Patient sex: M
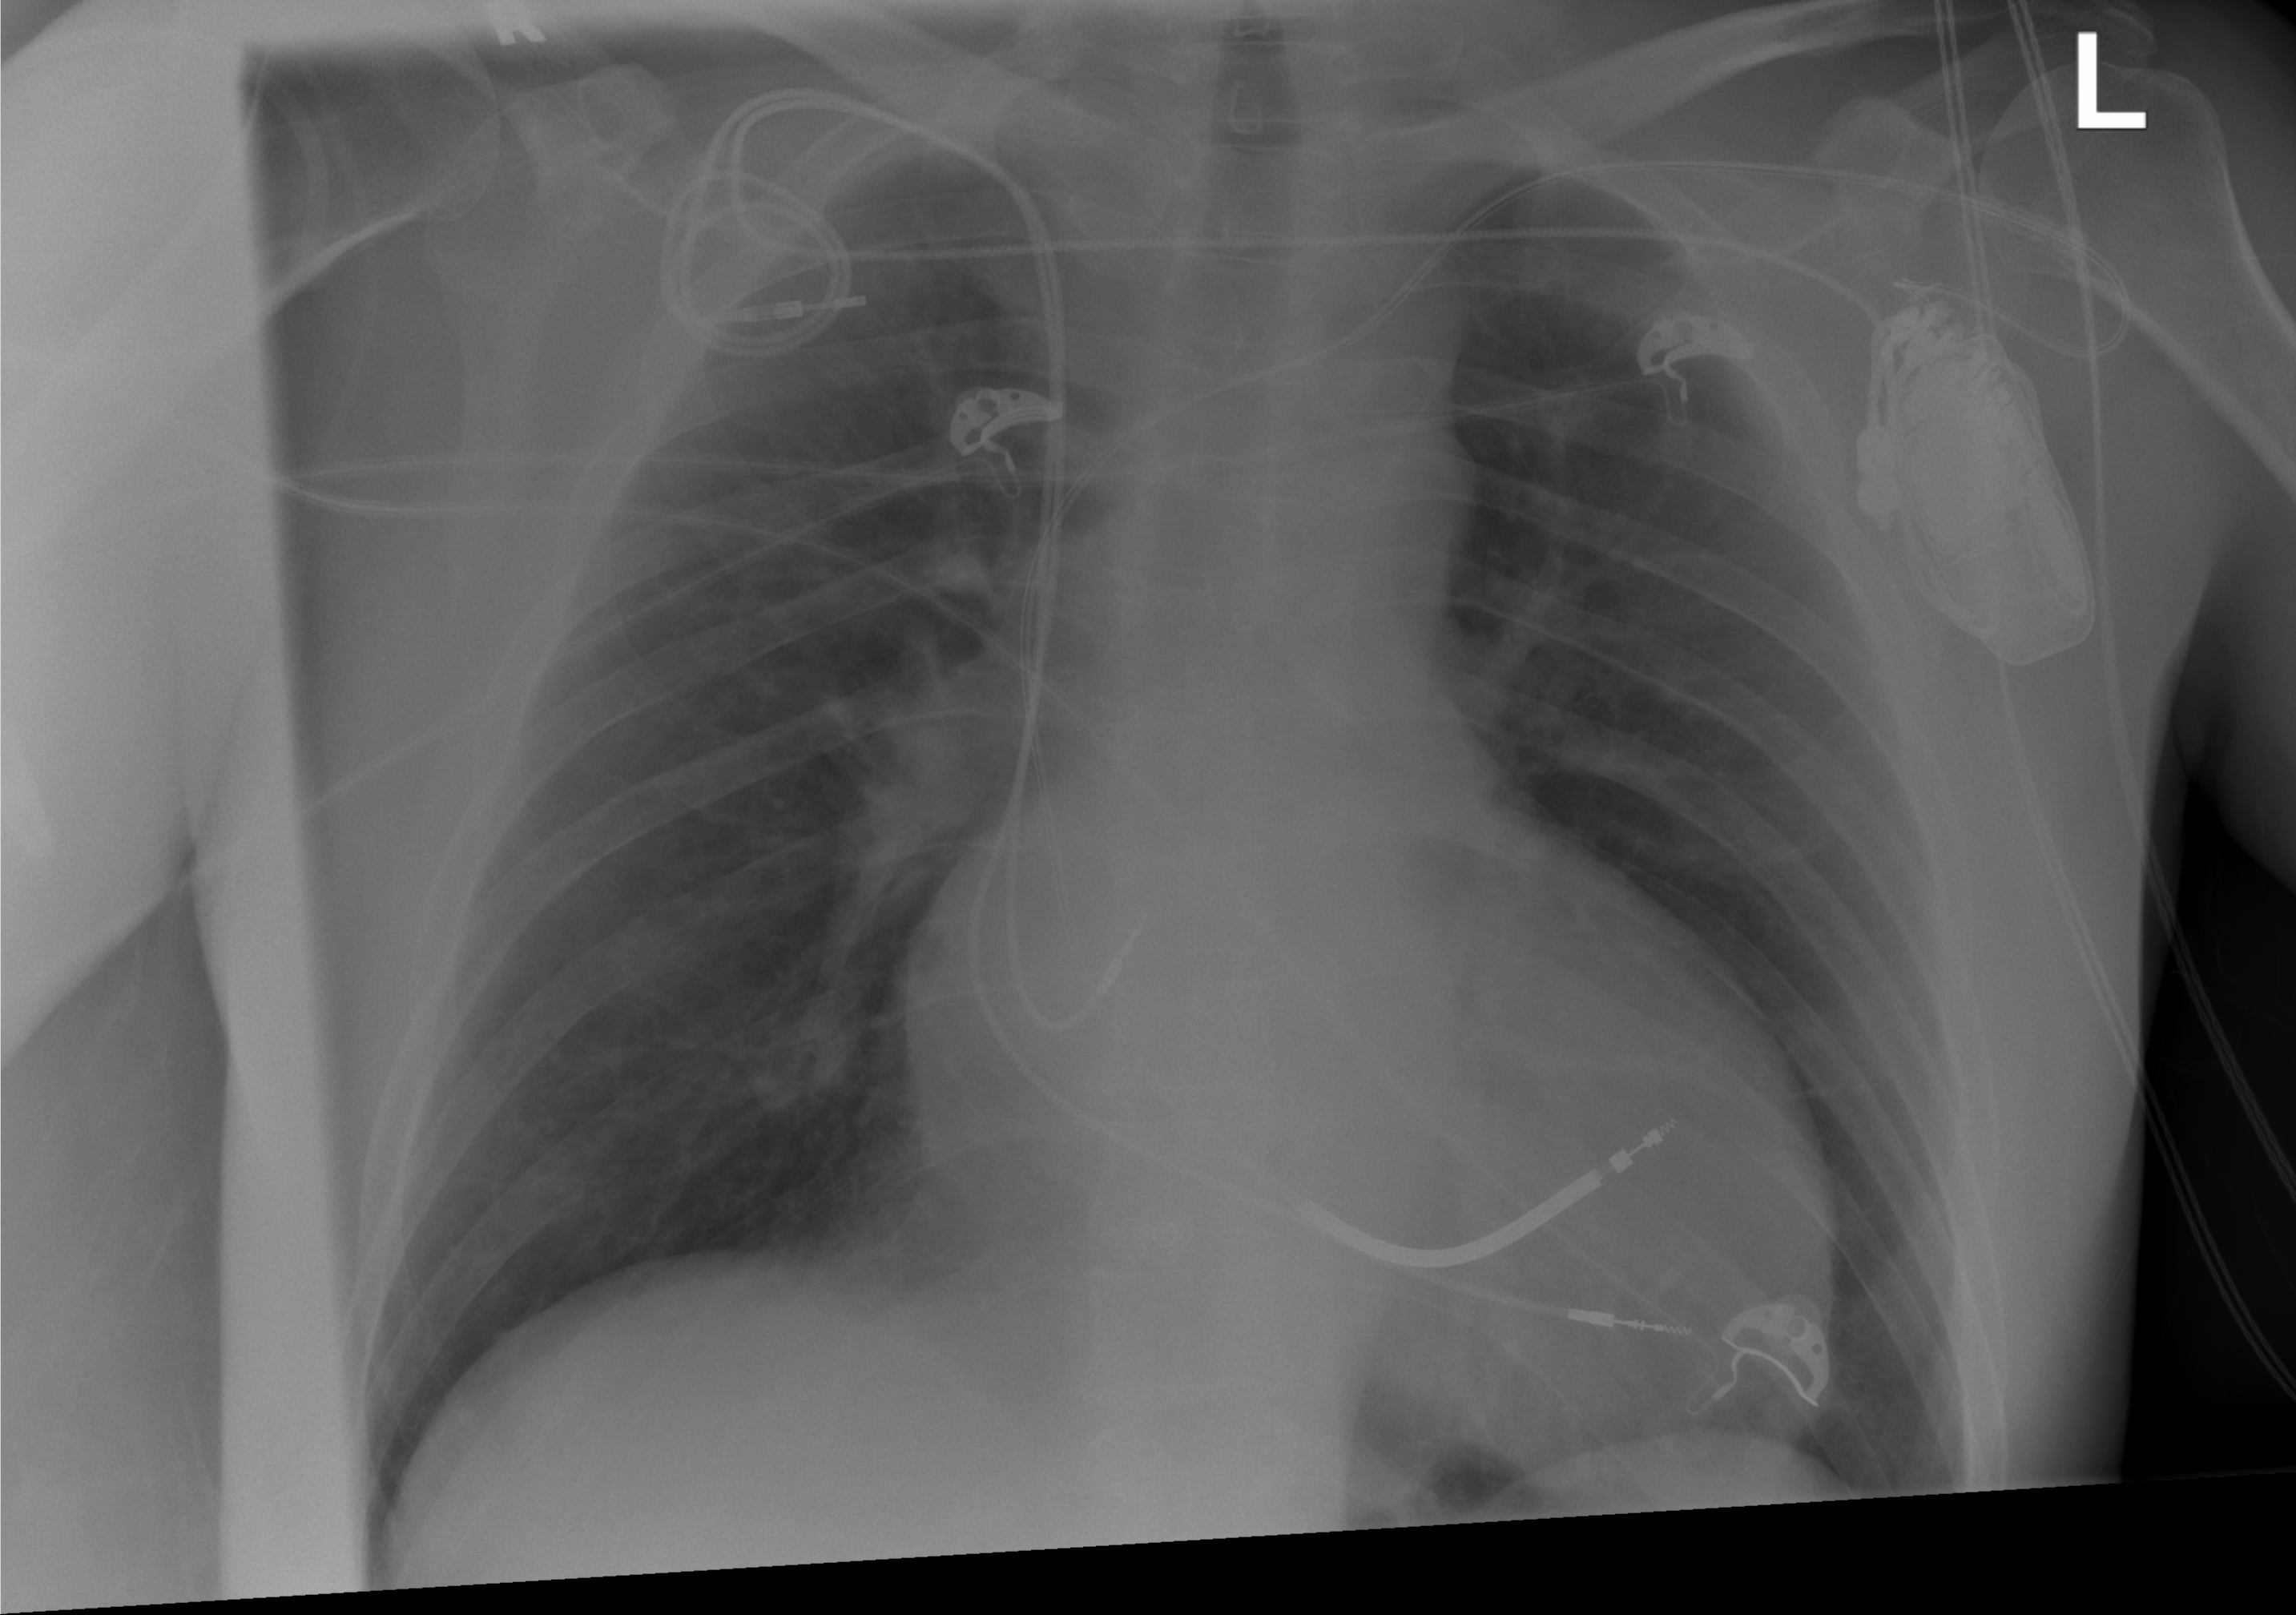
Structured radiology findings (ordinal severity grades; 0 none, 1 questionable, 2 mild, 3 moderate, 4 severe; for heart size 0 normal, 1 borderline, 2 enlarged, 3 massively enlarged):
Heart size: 2
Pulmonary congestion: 1
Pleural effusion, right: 0
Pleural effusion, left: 0
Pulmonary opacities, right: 0
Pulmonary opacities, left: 0
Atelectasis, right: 0
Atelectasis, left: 0